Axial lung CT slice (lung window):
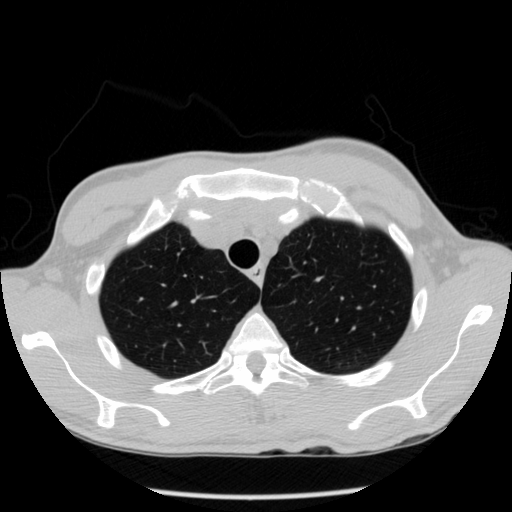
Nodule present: no